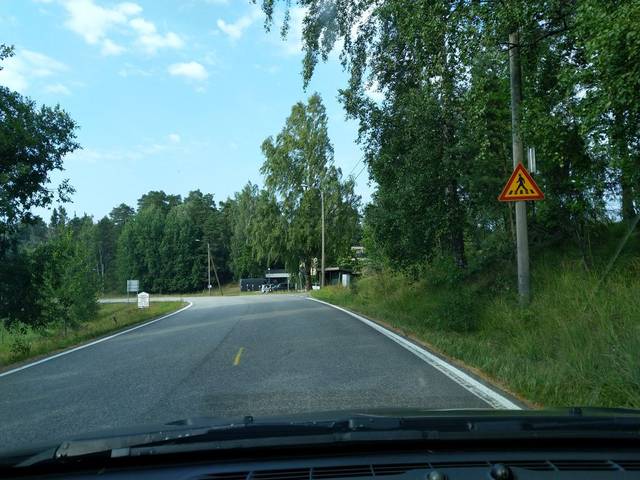
Region: Finland
Coordinates: 60.109, 24.569